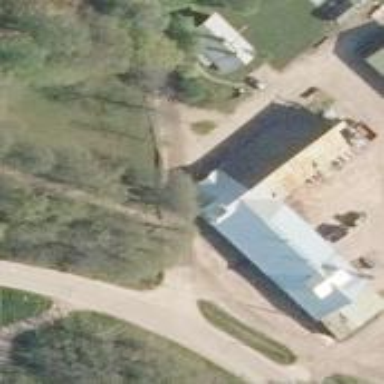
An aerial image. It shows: Farm auxiliary building.